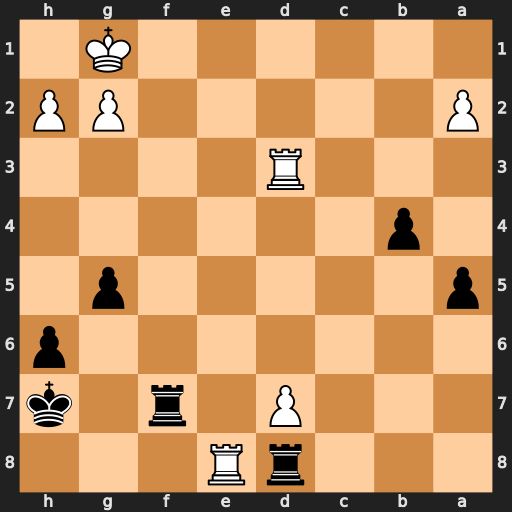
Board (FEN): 3rR3/3P1r1k/7p/p5p1/1p6/3R4/P5PP/6K1
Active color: b
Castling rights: -
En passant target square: -
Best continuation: Rdxd7 Rxd7 Rxd7